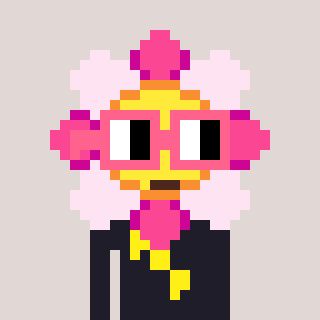
a pixel art character with square pink glasses, a flower-shaped head and a grayscale-colored body on a warm background